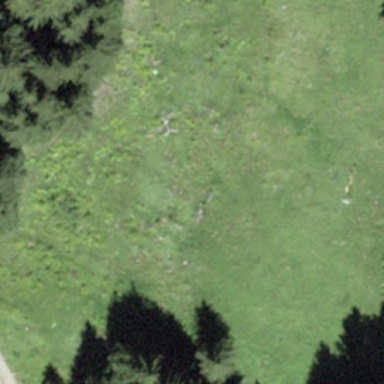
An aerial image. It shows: Beautiful meadow.